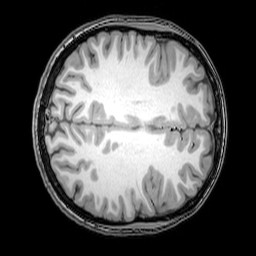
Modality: T1w
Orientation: axial
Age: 20
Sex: female
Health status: healthy
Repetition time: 0.081 s
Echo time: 0.037 s